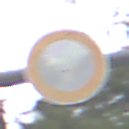
Verkehrszeichen: VerbotFahrzeugeAllerArt
Umgebung: Outdoor, Nature
Tageszeit: Midday
Wetter: Overcast
Licht: Natural
Jahreszeit: Autumn
Kontrast: LowContrast